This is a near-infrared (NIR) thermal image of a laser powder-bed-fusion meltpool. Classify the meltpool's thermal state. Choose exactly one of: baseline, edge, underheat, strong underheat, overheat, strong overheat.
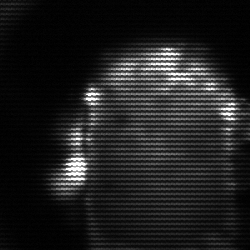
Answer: baseline